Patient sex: M
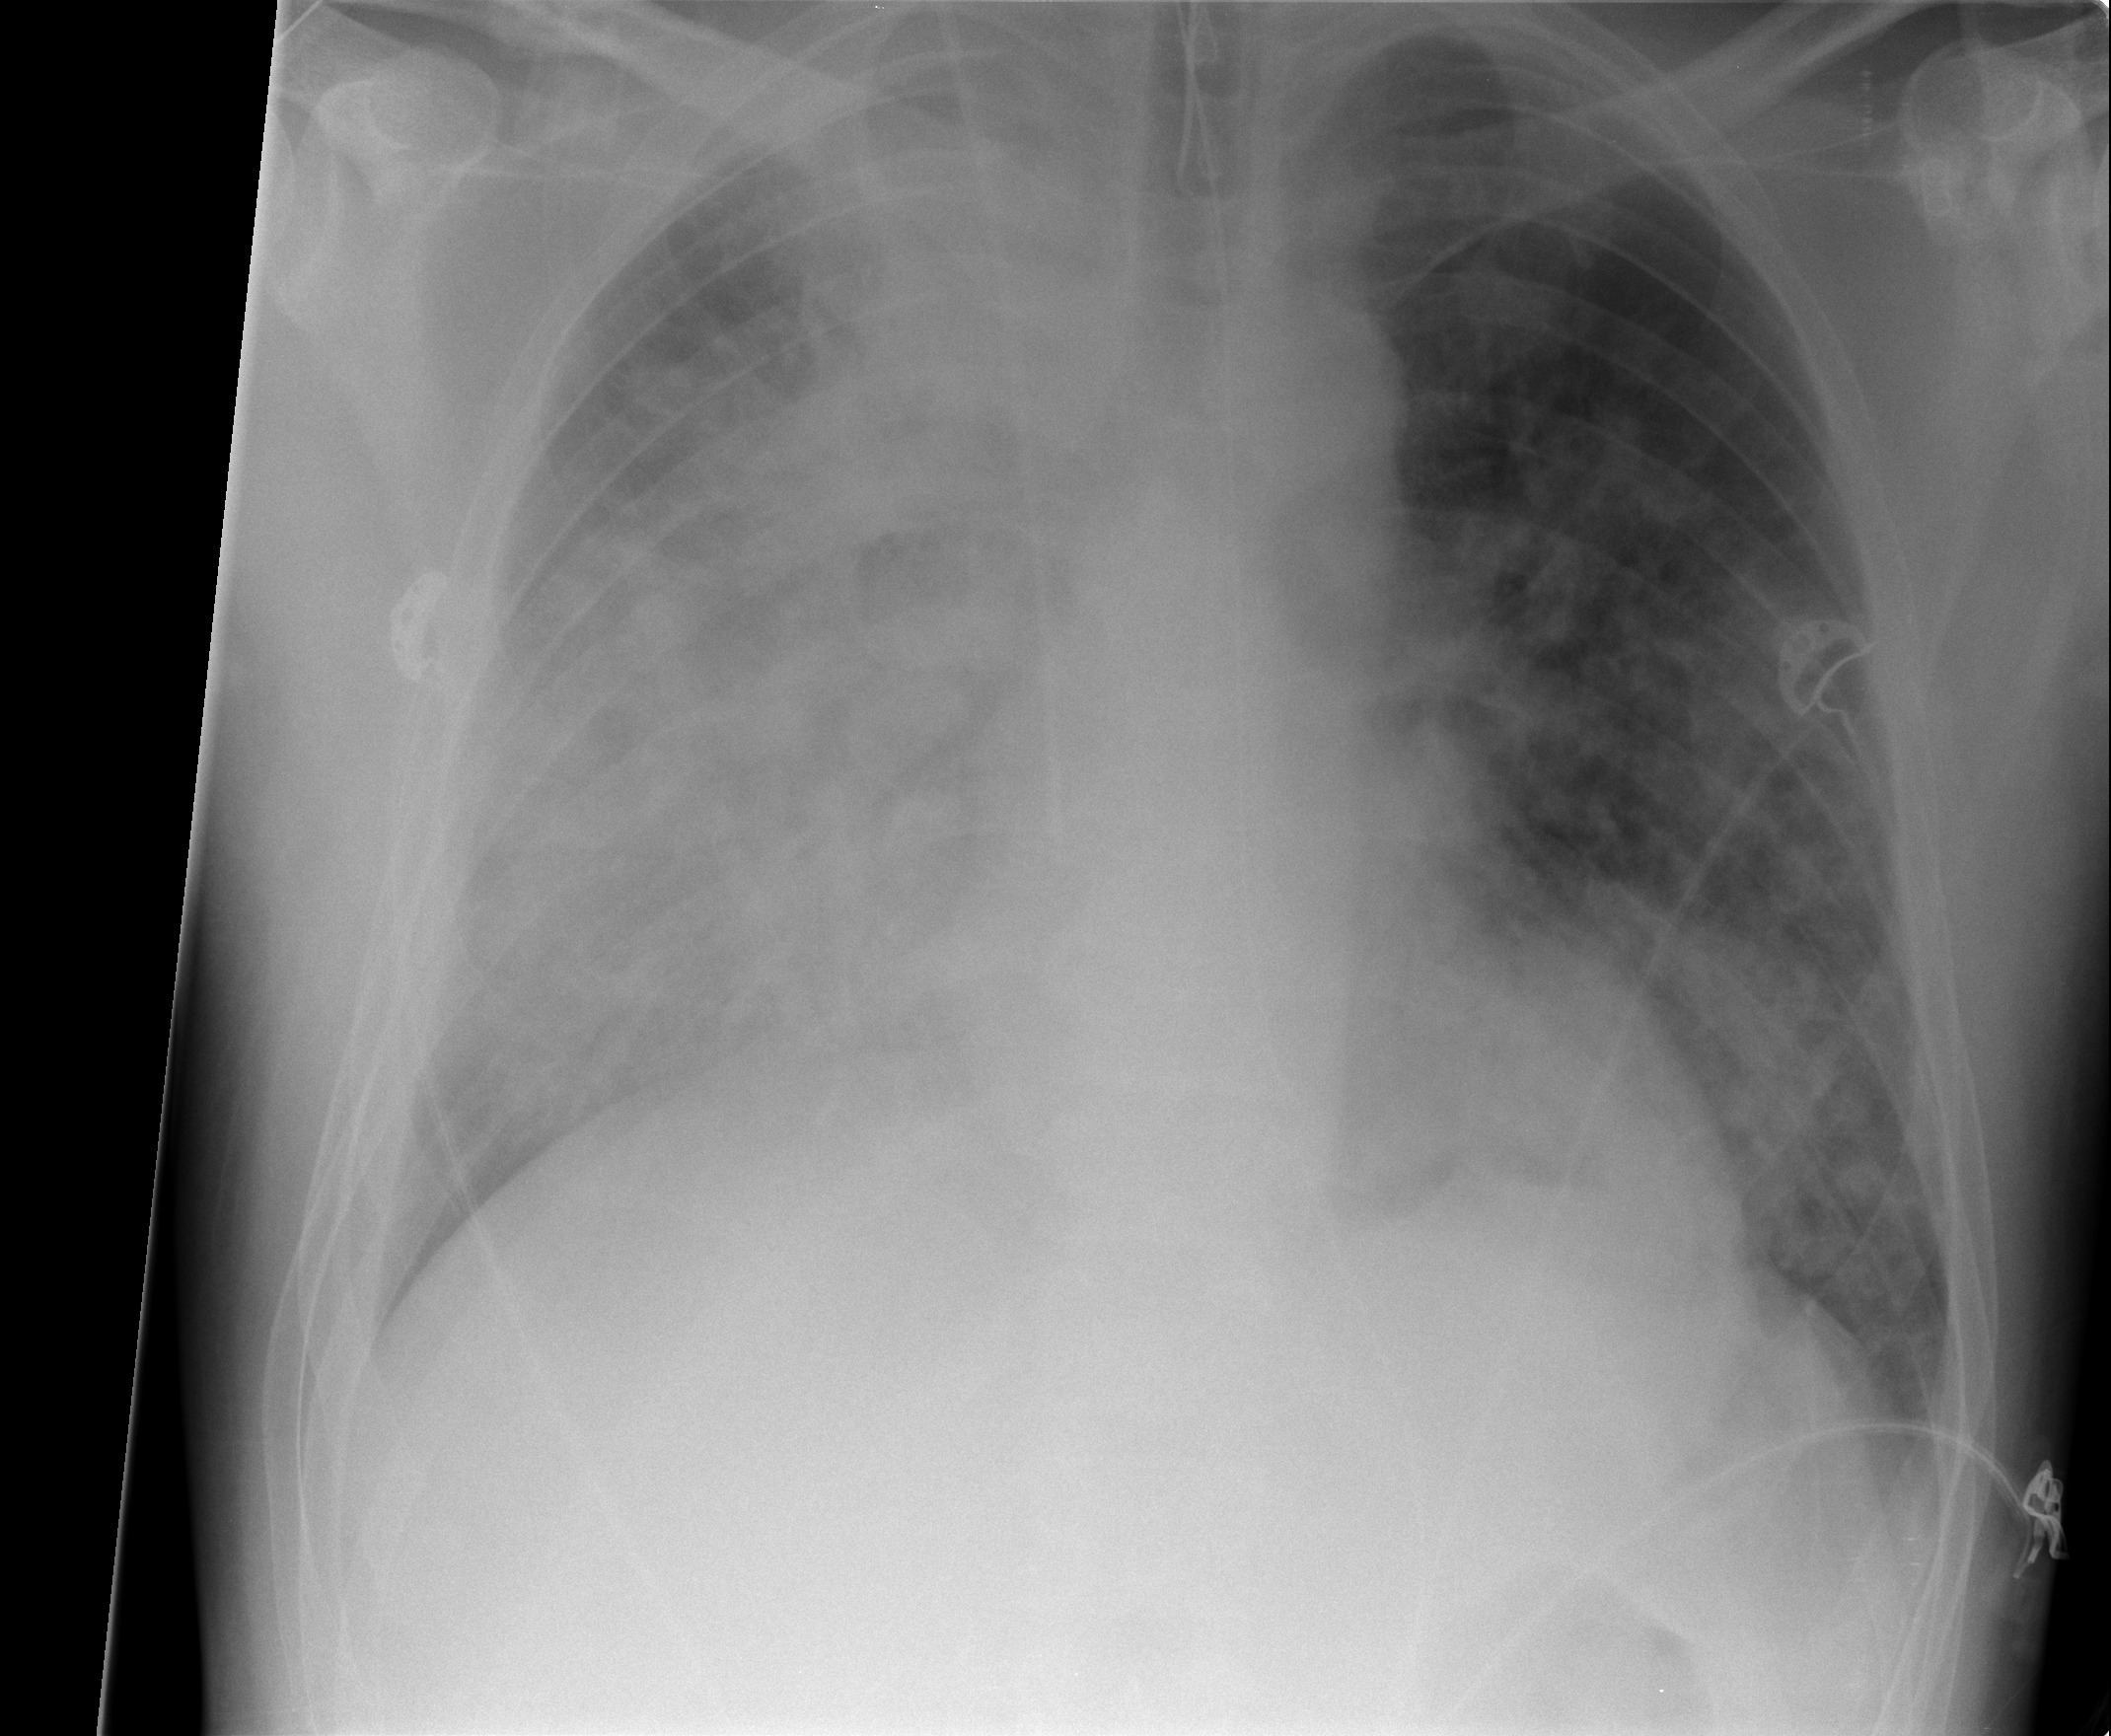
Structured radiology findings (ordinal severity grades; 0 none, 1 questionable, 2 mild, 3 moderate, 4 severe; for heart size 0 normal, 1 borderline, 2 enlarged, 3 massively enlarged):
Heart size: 0
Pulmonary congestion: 0
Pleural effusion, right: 1
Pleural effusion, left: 0
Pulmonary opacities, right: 3
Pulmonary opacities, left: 3
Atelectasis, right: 0
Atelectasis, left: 0